Question: I know it's a fairly old problem, and it has been discussed before, but I can't get it work as expected.
I have a markdown document, and I would like to use 'knitr' and 'pander' to produce a .docx report with a consistent numeric format with two decimals, such as 0.12, 3.60, 14.00, or 163.21 for inline and chunk outputs. I have read this thread <URL> where it was suggested that 'pander' can do that automatically. However, it does not seem to work for me. Please let me know what I'm missing here.
The script:
'''
'''{r, echo=FALSE}
library(knitr)
opts_chunk$set(echo = FALSE, message = FALSE, results = 'asis')
'''
'''{r}
require(pander)
panderOptions('digits' , 2) #this should do the trick, right?
'''
Test
=====
Let's produce some test stats:
'''{r}
model1 = lm(weight~feed, chickwts)
anova.m1 = anova(model1)
pander(anova.m1)
pander(coef(summary(model1)))
'''
In-line R codes: "Type of food affects body mass of the chicks
(F~'r anova.m1$Df[1]','r anova.m1$Df[2]'~ = 'r anova.m1$F[1]', p = 'r anova.m1$Pr[1]')."
'''{r}
FILE <- "Test"
system(paste0("pandoc -o ", FILE, ".docx ", FILE, ".md"))
'''
'''
But the results are not what I would expect (note that the range of decimals is almost everything between 0 and 7):

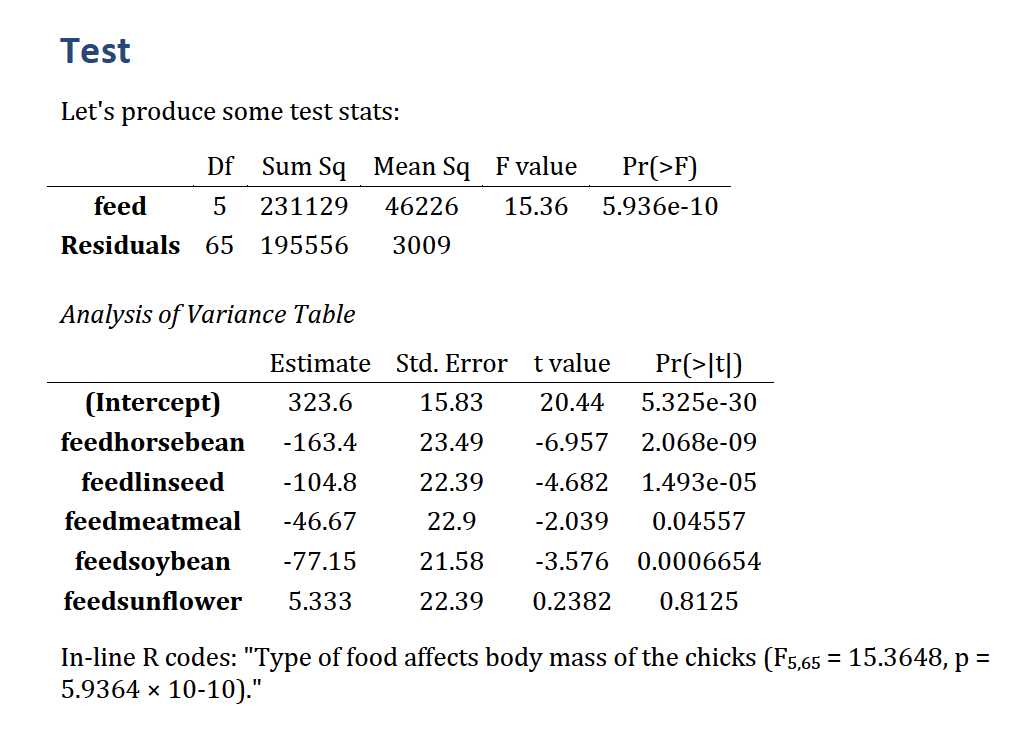
Answer: What about:
'''
> library(pander)
> panderOptions('digits', 2)
> panderOptions('round', 2)
> panderOptions('keep.trailing.zeros', TRUE)
> pander(anova.m1)
----------------------------------------------------------
Df Sum Sq Mean Sq F value Pr(>F)
--------------- ---- -------- --------- --------- --------
**feed** 5 231129 46226 15 0
**Residuals** 65 195556 3009
----------------------------------------------------------
Table: Analysis of Variance Table
> pander(coef(summary(model1)))
----------------------------------------------------------------
Estimate Std. Error t value Pr(>|t|)
------------------- ---------- ------------ --------- ----------
**(Intercept)** 323.58 15.83 20.44 0.00
**feedhorsebean** -163.38 23.49 -6.96 0.00
**feedlinseed** -104.83 22.39 -4.68 0.00
**feedmeatmeal** -46.67 22.90 -2.04 0.05
**feedsoybean** -77.15 21.58 -3.58 0.00
**feedsunflower** 5.33 22.39 0.24 0.81
----------------------------------------------------------------
'''
About inline R chunks: also call 'pander' there or apply some hooks to do that automatically.
---
: there's no need to set the number of digits here as you are after setting the number of decimals, sry:
'''
> library(pander)
> panderOptions('round', 2)
> panderOptions('keep.trailing.zeros', TRUE)
> model1 = lm(weight~feed, chickwts)
> anova.m1 = anova(model1)
> pander(anova.m1)
----------------------------------------------------------
Df Sum Sq Mean Sq F value Pr(>F)
--------------- ---- -------- --------- --------- --------
**feed** 5 231129 46226 15.36 0
**Residuals** 65 195556 3009
----------------------------------------------------------
Table: Analysis of Variance Table
> pander(coef(summary(model1)))
----------------------------------------------------------------
Estimate Std. Error t value Pr(>|t|)
------------------- ---------- ------------ --------- ----------
**(Intercept)** 323.58 15.83 20.44 0.00
**feedhorsebean** -163.38 23.49 -6.96 0.00
**feedlinseed** -104.83 22.39 -4.68 0.00
**feedmeatmeal** -46.67 22.90 -2.04 0.05
**feedsoybean** -77.15 21.58 -3.58 0.00
**feedsunflower** 5.33 22.39 0.24 0.81
----------------------------------------------------------------
'''
---
and why it worked with set 'digits' in the second table for the first run:
'''
> format(c(0.01, 15.36 ), digits = 2)
[1] " 0.01" "15.36"
> format(15.36, digits = 2)
[1] "15"
'''
And 'pandoc.table' runs 'format' on a column-basis so that the numbers in a column would have the same number of decimals (even trailing zeros with that option set to 'TRUE') based on a user-request.
Please open an issue at GitHub if this would look like a bug: <URL>